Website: lowes
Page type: customer-info-address
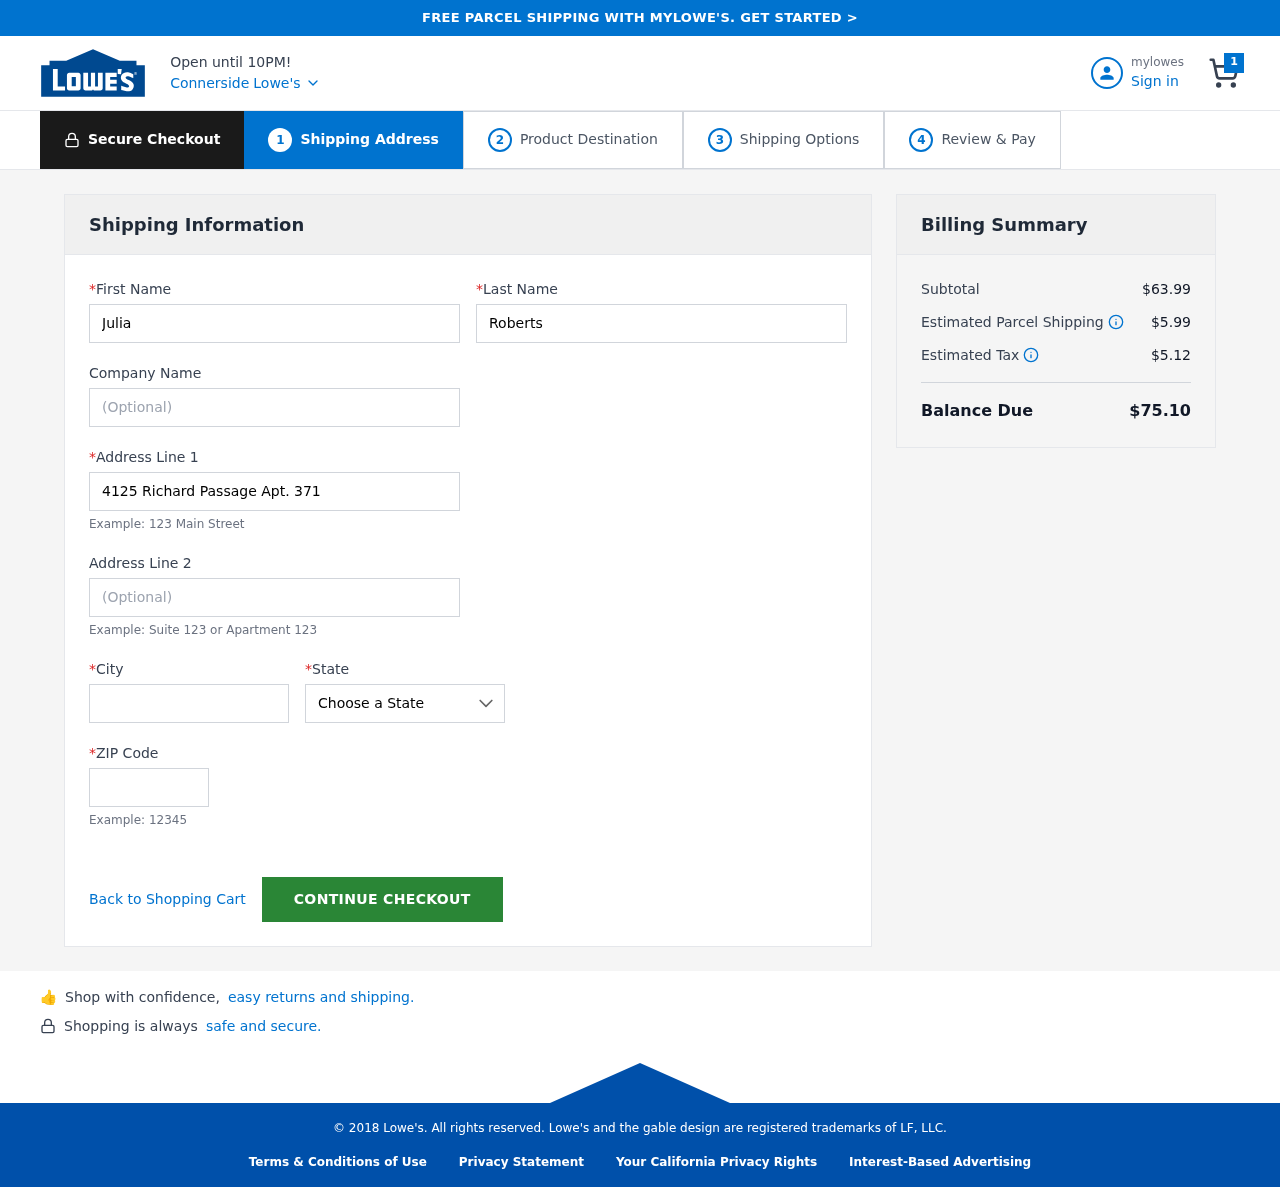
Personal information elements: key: PII_CITY
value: Connerside
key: PII_FIRSTNAME
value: Julia
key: PII_LASTNAME
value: Roberts
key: PII_POSTCODE
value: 56097
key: PII_STATE
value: Kentucky
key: PII_STREET
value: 4125 Richard Passage Apt. 371
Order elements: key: ORDER_NUM_ITEMS
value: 1
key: ORDER_SUBTOTAL
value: $63.99
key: ORDER_SHIPPING_COST
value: $5.99
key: ORDER_TAX
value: $5.12
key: ORDER_TOTAL
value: $75.10